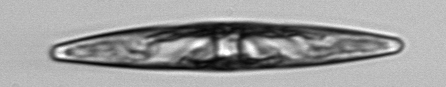
Label: Pleurosigma